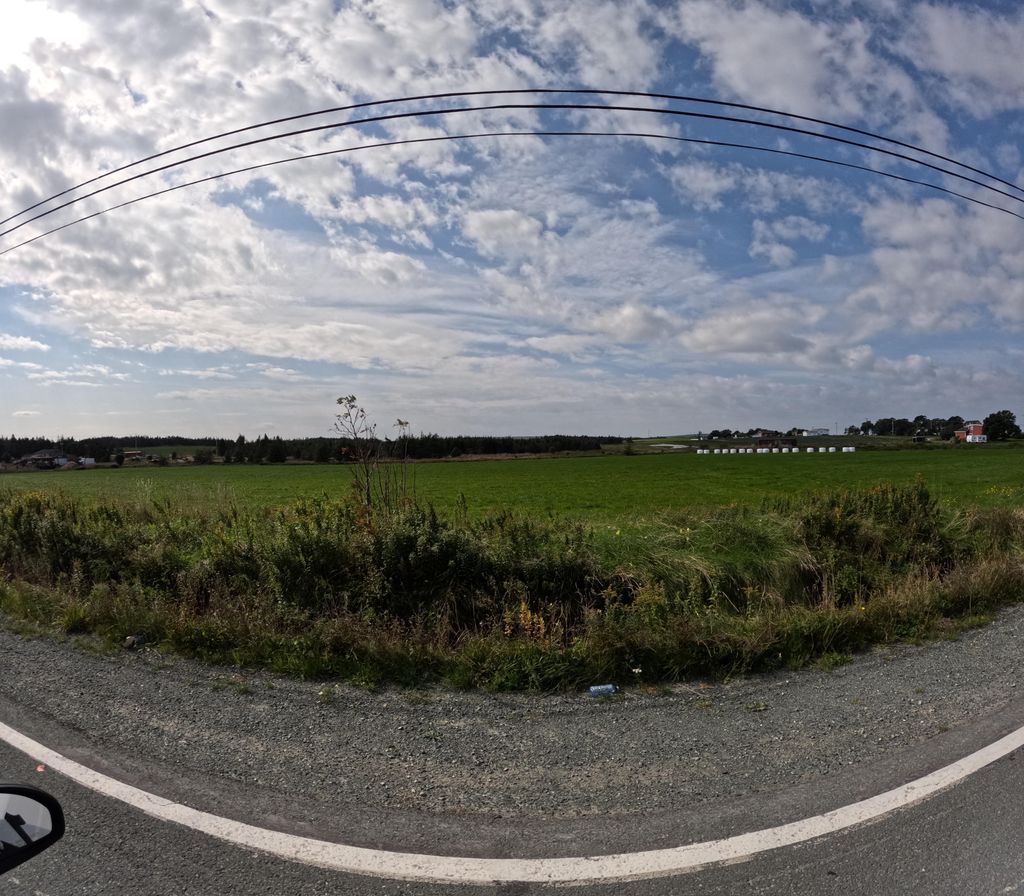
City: st_johns